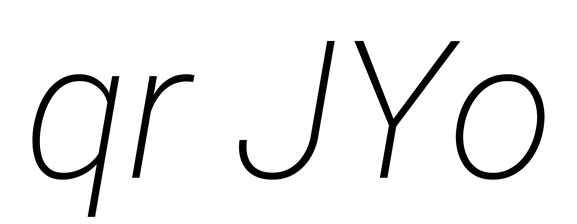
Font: Roboto-Italic_ExtraLight_Italic